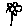
Label: flower